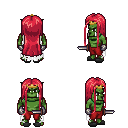
a pixel art fantasy rpg character, male body template, orc, green skin, white tattered cape, red pants, ruby red extra-long hairstyle, gold tiara, metal gloves, gray slippers, dagger, four views (front, back, left, right), 2x2 character sprite sheet, small pixel art, hard edges, no anti-aliasing